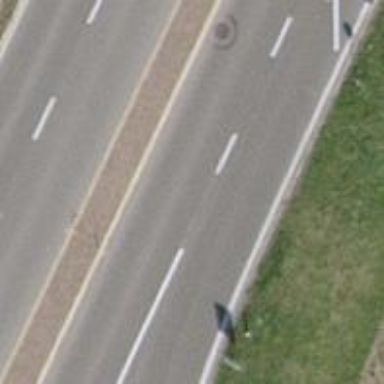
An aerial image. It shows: Secondary road with separate asphalt sidewalks.